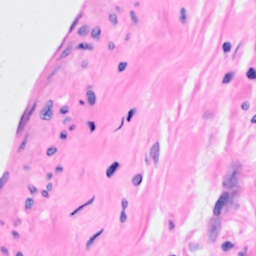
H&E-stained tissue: Breast